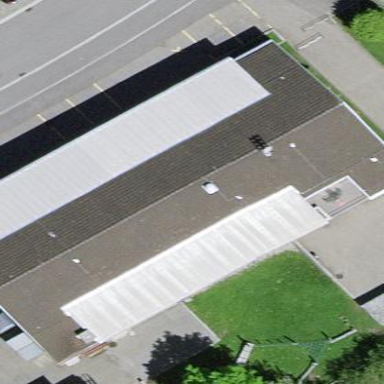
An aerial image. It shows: School building.